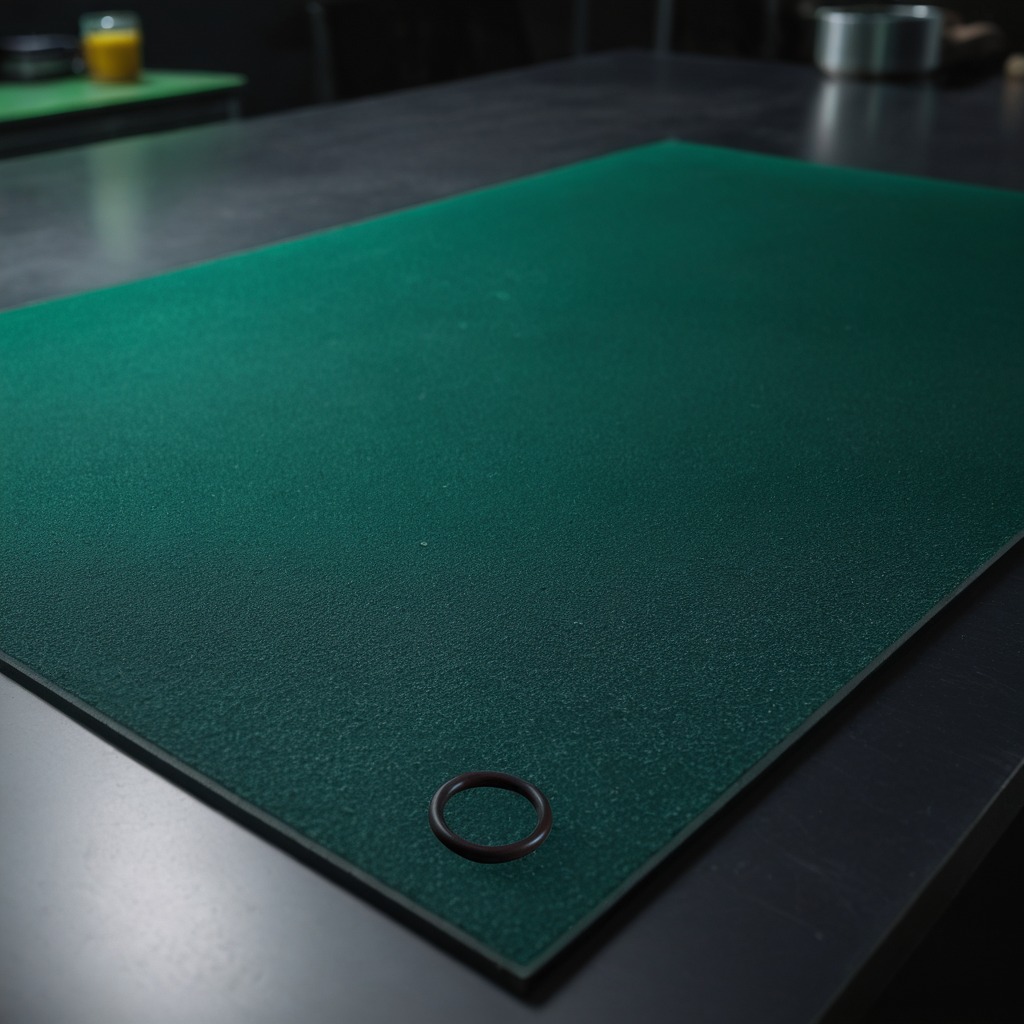
A rubber O-ring is lying on the green rubber mat inside a workshop at night.